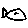
Label: fish